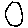
Label: circle